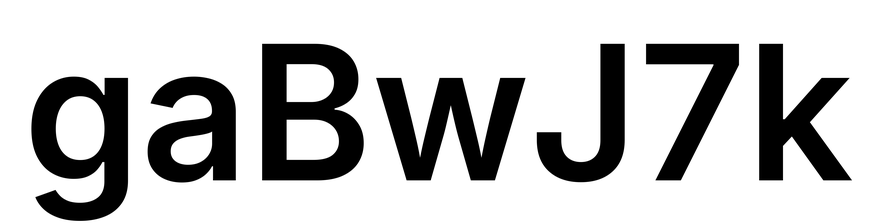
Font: Inter_SemiBold